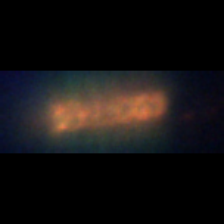
Taxon: Chaetoceros
Group: Diatoms